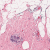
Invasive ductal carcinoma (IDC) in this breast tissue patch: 0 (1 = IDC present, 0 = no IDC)